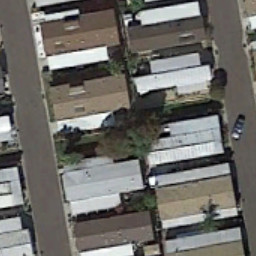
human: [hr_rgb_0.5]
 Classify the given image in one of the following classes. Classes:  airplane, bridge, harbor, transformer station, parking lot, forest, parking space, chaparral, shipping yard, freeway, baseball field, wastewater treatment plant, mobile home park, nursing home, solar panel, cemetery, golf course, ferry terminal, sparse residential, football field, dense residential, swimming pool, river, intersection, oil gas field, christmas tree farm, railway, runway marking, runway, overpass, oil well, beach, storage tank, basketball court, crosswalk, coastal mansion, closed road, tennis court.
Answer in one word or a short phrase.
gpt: mobile home park